Question: I'm trying to make something like this:

Where both sides of the button are clickable and link to a different website (have a guess which ones, heh).
<URL>
The issue I'm having (as can be seen in the jsfiddle) is that the top '<a>' tag always overlaps the second one, making only one clickable.
CSS:
'''
a {
float:left;
margin:0.5%;
position:absolute;
display:inline-block;
}
/*Up-right pointing*/
.triangle-up-right {
width: 0;
height: 0;
padding-left:10%;
padding-top: 10%;
overflow: hidden;
}
.triangle-up-right:after {
content: "";
display: block;
width: 0;
height: 0;
margin-left:-500px;
margin-top:-500px;
border-left: 500px solid transparent;
border-top: 500px solid #4679BD;
}
/*Down-left pointing*/
.triangle-down-left {
width: 10%;
height: 0;
padding-bottom: 10%;
overflow: hidden;
}
.triangle-down-left:after {
content: "";
display: block;
width: 0;
height: 0;
border-right: 500px solid transparent;
border-bottom: 500px solid #4679BD;
}
'''
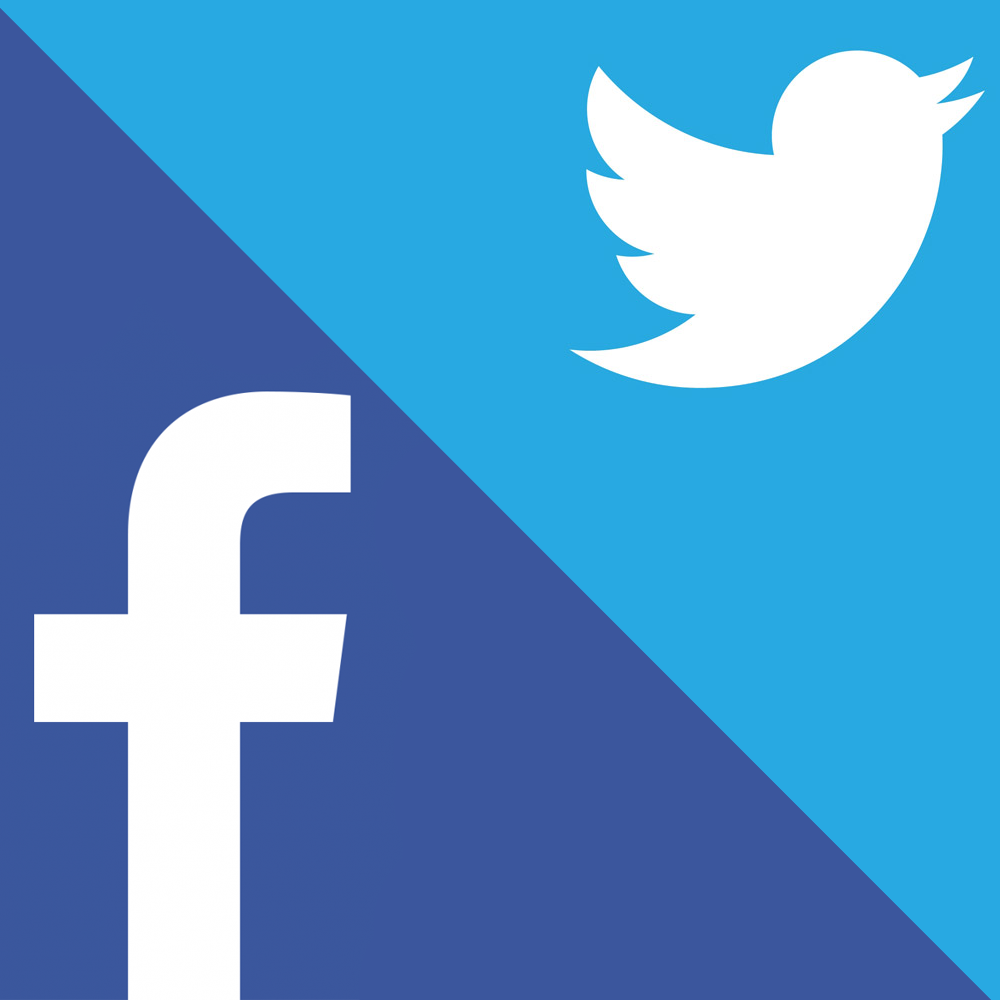
Answer: You will need to use a rotated square div for each one and match the angle that way. On top of this, you'll need to make sure that they are within a wrapper so that you can hide the overflow so that only the visible portion is clickable.
<URL> could be of use.